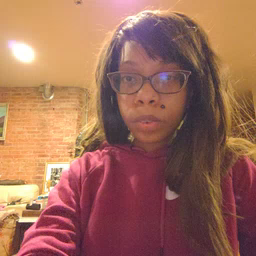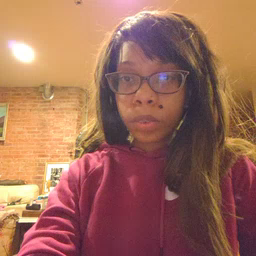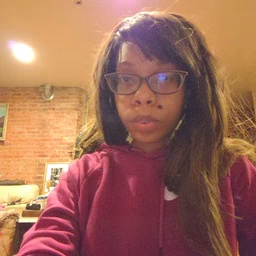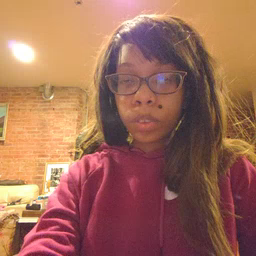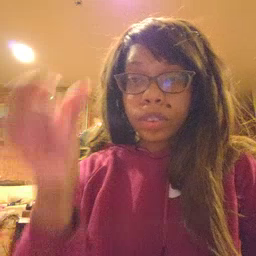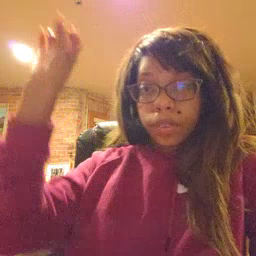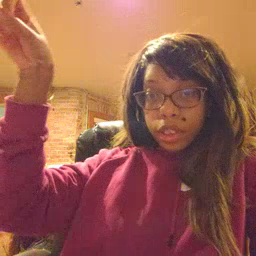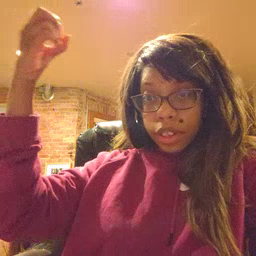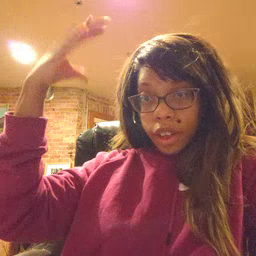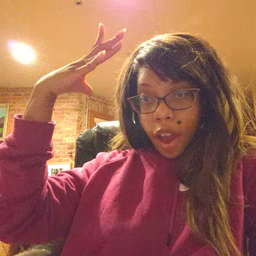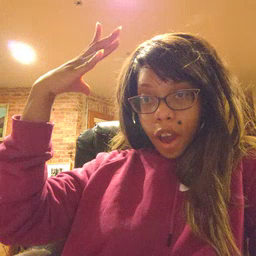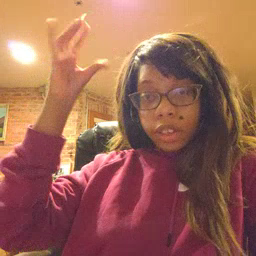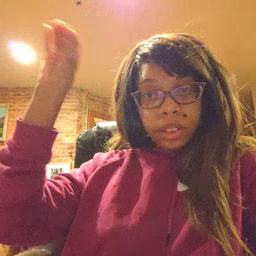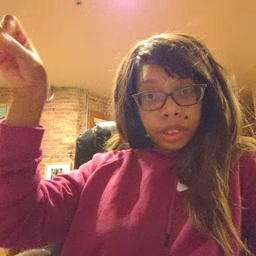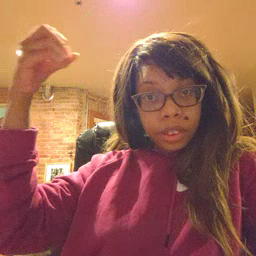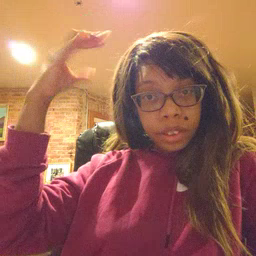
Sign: sun